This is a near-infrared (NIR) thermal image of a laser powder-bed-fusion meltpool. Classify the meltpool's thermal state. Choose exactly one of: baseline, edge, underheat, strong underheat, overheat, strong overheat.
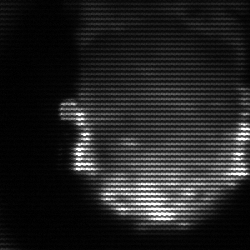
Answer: baseline